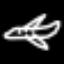
Label: airplane